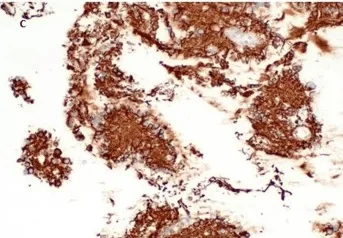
Histopathological findings of brain biopsy. Immunostaining revealed a strong expression of glial fibrillary acidic protein. GFAP, 100X), and ,perhaps most useful, a strong.
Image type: pathology (immunostaining)